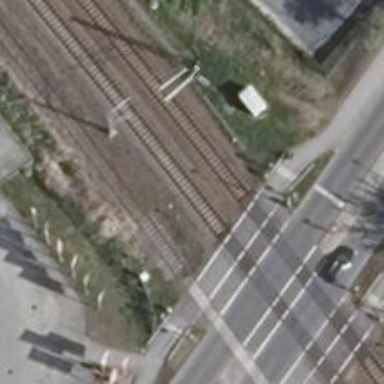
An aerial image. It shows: Railway signal.